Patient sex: M
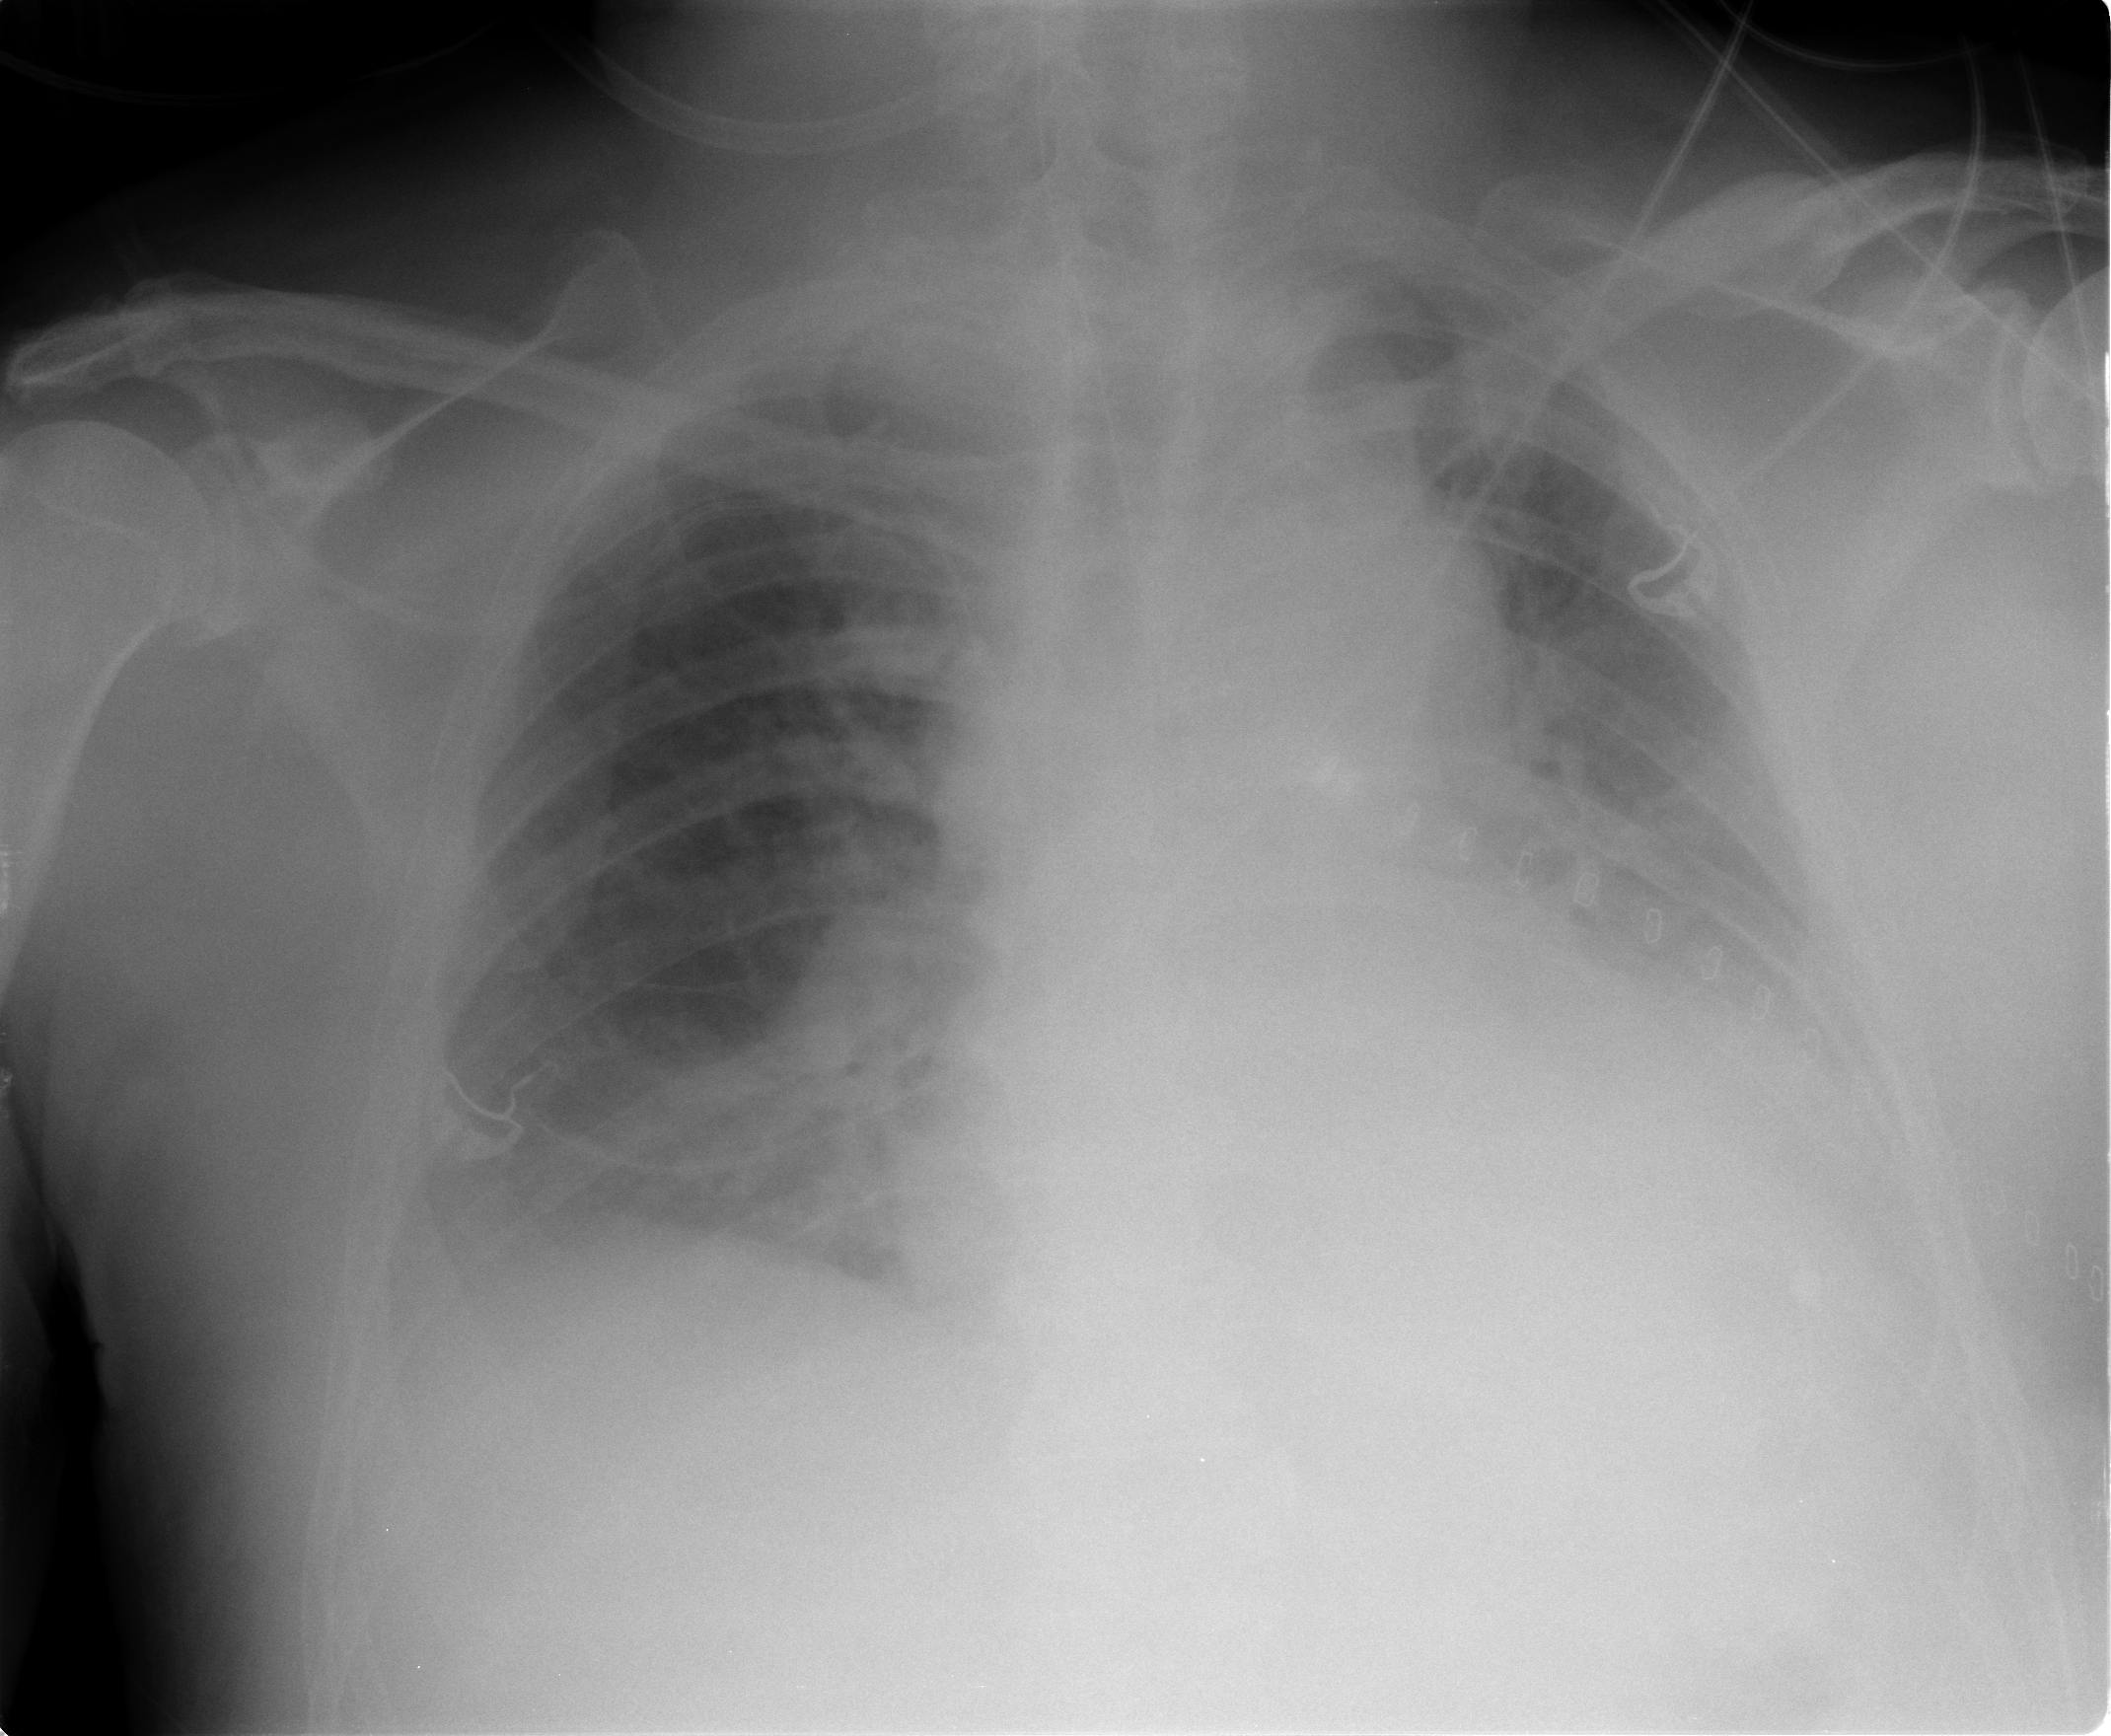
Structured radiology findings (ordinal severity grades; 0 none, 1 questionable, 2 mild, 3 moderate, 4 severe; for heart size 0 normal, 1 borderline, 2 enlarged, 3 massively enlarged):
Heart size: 3
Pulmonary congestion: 0
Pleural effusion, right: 1
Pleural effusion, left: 2
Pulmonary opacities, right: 2
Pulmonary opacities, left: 0
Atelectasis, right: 2
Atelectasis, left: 2